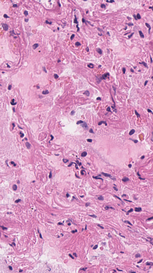
Tumor epithelial tissue: no
Tumor-associated stroma tissue: no
Normal tissue: yes